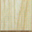
Piece: xx